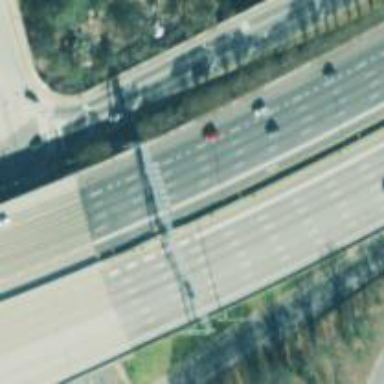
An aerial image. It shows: View of motorway.